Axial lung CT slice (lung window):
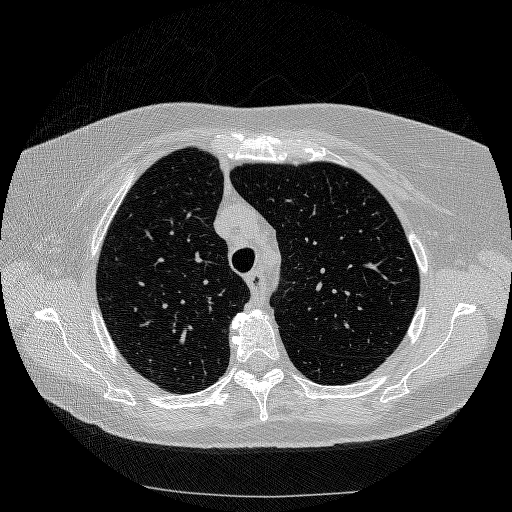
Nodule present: no